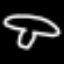
Label: mushroom